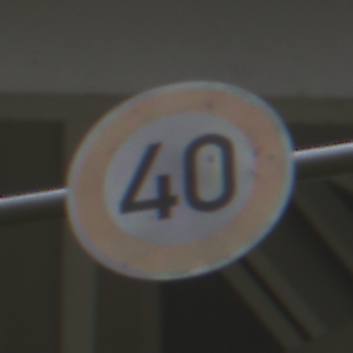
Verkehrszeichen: Geschwindigkeit40
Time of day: Midday
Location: Outdoor (Urban)
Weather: Overcast
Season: NotSpecified
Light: Natural